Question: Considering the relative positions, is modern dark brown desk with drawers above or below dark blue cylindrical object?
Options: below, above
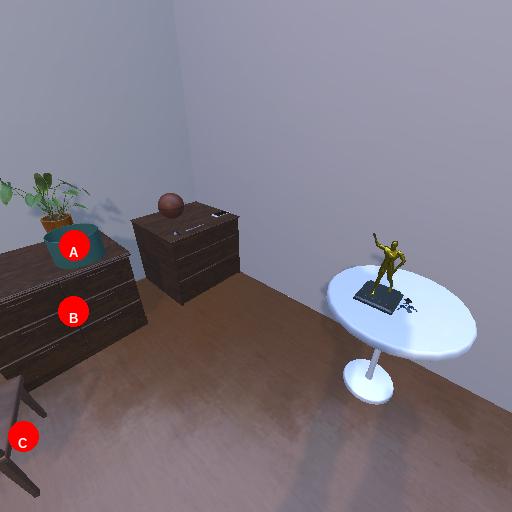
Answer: below